【题型】证明题　【知识点】平面几何　【难度】easy
已知：如图, 在 $\triangle ABC$ 中, $AD$ 平分 $\angle BAC$, 点 $D$、$E$ 分别在边 $BC$、$AB$ 上, 线段 $AD$ 与 $CE$ 相交于点 $F$, 且 $AB \cdot AF = AC \cdot AD$。

(1) 证明：$\angle CDF = \angle CFD$；

(2) 如果 $AE = AF$, 求证：$CF^2 = DF \cdot DA$。
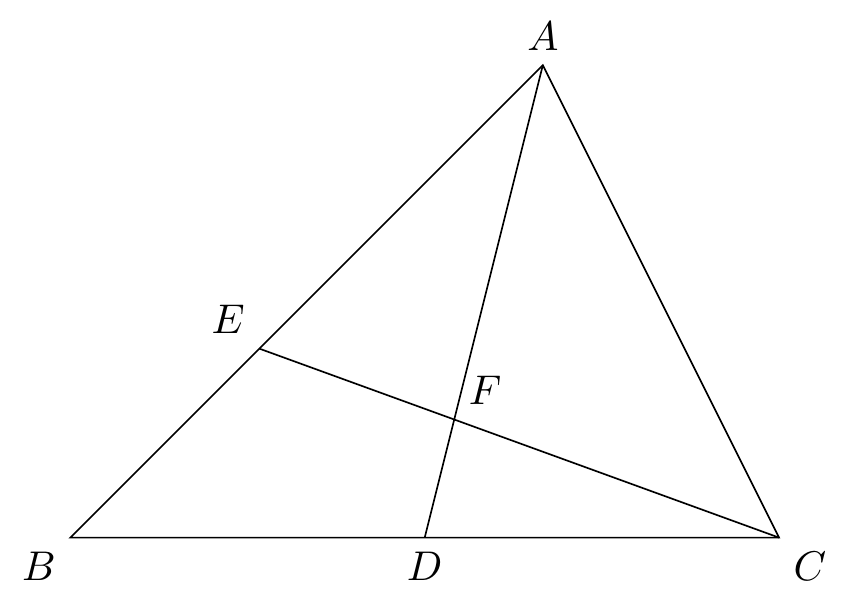
【解答】
证明：
(1) $\because AD$ 平分 $\angle BAC$,

$\therefore \angle BAD = \angle CAF$,

$\because AB \cdot AF = AC \cdot AD$,

$\therefore \frac{AB}{AC} = \frac{AD}{AF}$,

$\therefore \triangle BAD \sim \triangle CAF$,

$\therefore \angle ADB = \angle AFC$,

$\therefore \angle CDF = \angle CFD$；

(2) $\because \angle CDF = \angle CFD$,

$\therefore CD = CF$,

$\because AE = AF$,

$\therefore \angle AEF = \angle AFE$, 又 $\angle AFE = \angle CFD$,

$\therefore \angle EAF = \angle DCF$, 又 $\angle EAF = \angle DAC$,

$\therefore \angle DCF = \angle DAC$,

又 $\angle CDF = \angle ADC$,

$\therefore \triangle DCF \sim \triangle DAC$,

$\therefore \frac{CD}{DA} = \frac{DF}{CD}$ 即 $CD^2 = DF \cdot DA$,

$\therefore CF^2 = DF \cdot DA$。